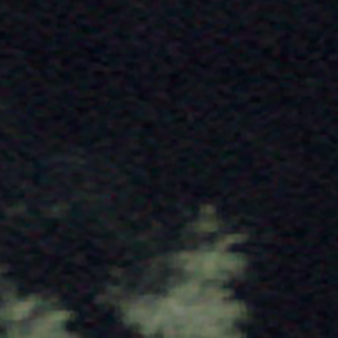
Label: other